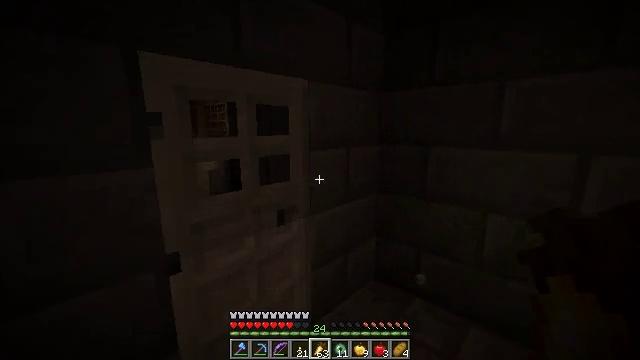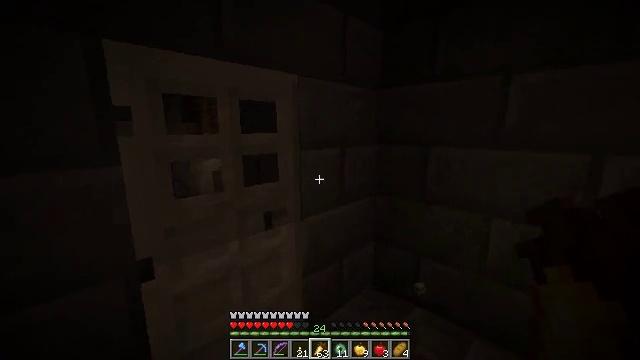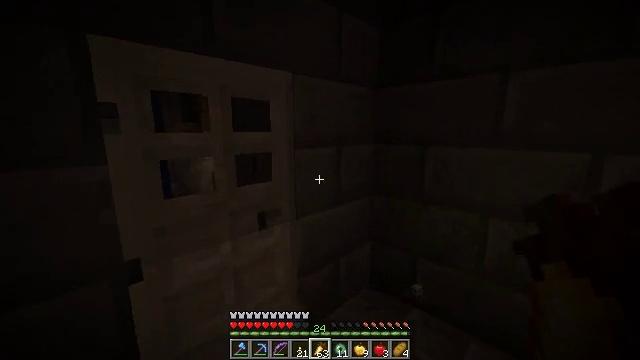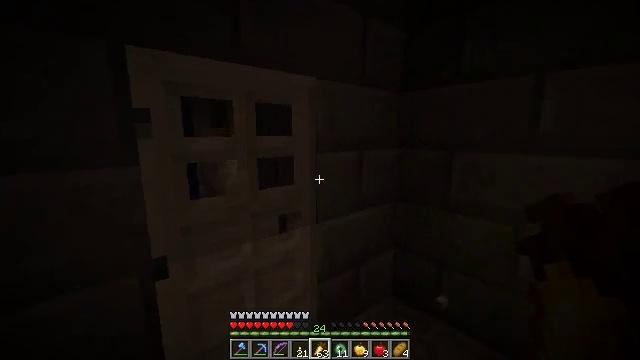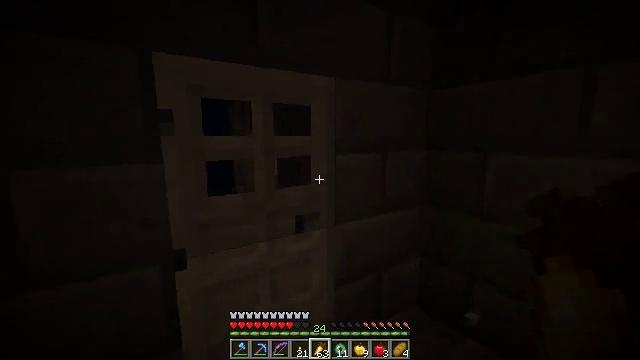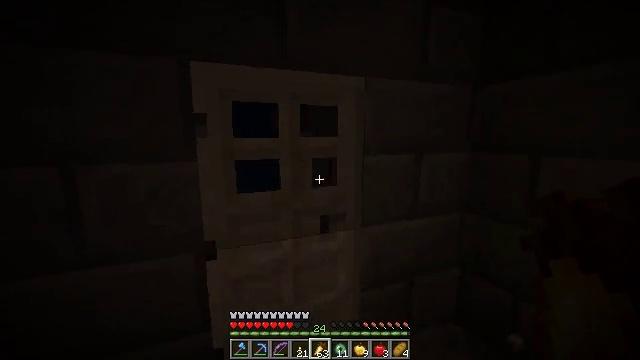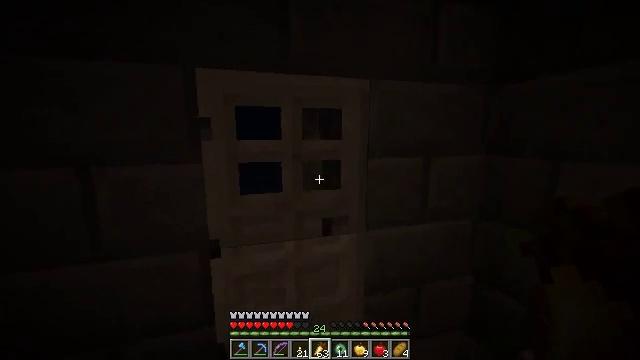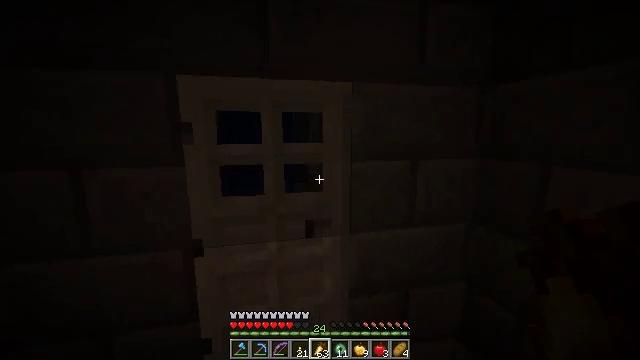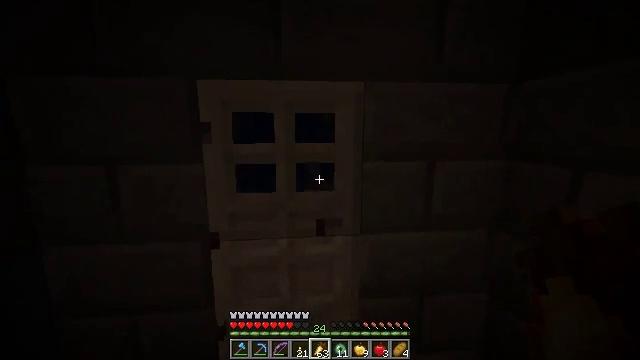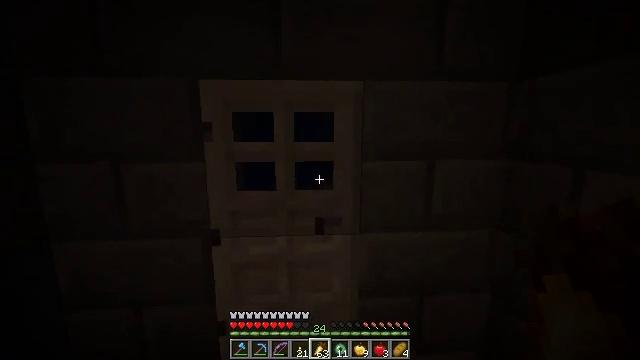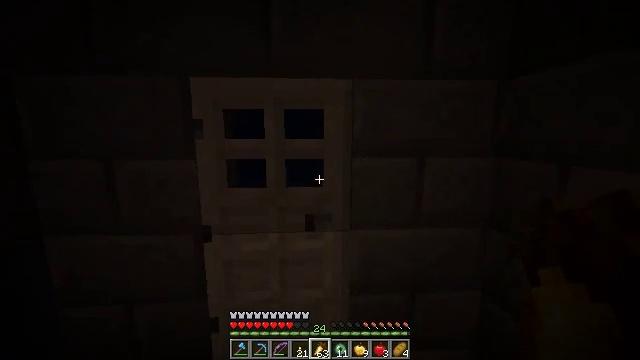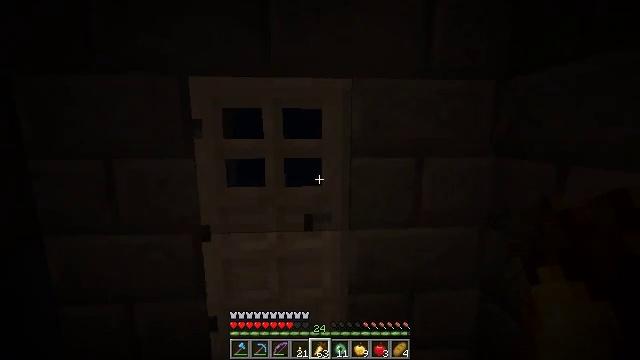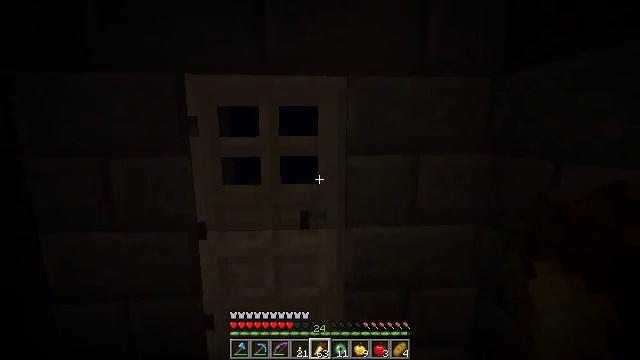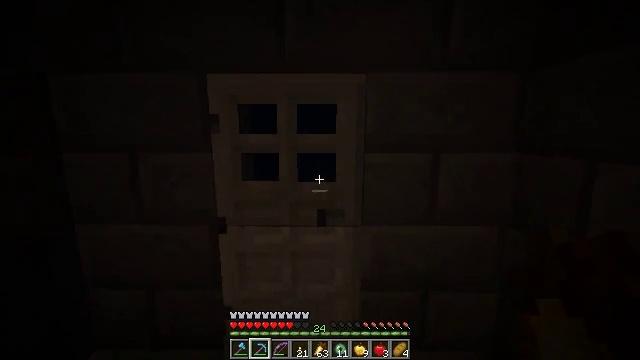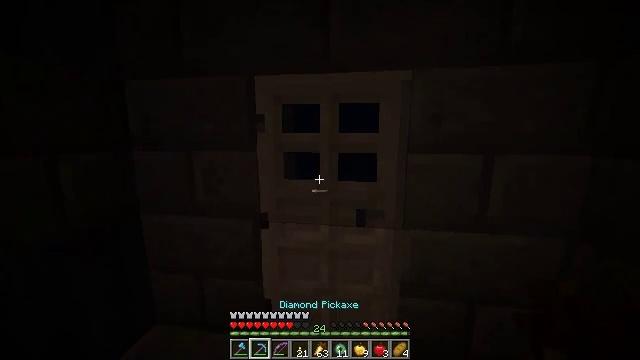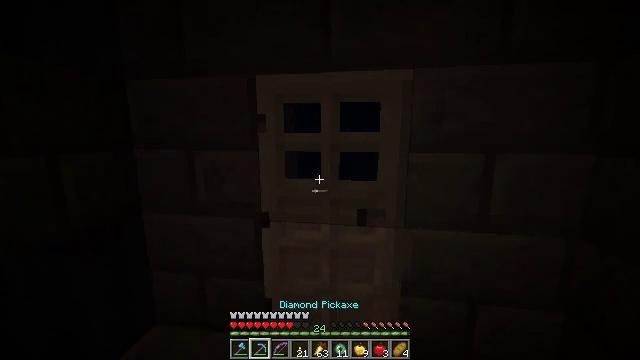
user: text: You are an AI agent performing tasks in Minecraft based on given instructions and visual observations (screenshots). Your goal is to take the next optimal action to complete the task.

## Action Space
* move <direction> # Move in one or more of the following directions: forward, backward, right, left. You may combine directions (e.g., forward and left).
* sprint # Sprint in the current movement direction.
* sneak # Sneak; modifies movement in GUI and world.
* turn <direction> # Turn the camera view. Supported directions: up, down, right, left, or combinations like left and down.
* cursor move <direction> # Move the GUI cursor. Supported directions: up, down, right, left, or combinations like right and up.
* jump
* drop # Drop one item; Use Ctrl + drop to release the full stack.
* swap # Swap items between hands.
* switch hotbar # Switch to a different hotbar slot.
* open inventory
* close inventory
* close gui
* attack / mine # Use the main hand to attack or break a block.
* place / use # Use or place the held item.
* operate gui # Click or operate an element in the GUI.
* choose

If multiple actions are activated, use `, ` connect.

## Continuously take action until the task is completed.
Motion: motion action
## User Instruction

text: Break the iron door.
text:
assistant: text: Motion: turn left
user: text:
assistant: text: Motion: no_op
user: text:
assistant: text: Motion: turn left and up
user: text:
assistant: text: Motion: move right, turn left
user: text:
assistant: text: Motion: move right, turn left
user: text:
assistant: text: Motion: move right, turn left
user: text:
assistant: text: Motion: move right, turn left
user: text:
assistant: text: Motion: turn left
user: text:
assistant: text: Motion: turn left
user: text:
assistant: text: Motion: no_op
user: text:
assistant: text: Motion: no_op
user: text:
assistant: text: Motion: no_op
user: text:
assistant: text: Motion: turn left, switch to hotbar 2
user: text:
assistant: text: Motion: turn left, switch to hotbar 2
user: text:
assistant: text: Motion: no_op
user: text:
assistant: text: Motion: no_op
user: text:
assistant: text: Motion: no_op
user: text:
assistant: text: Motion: turn up
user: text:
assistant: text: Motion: no_op
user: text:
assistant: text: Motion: no_op
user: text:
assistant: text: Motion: no_op
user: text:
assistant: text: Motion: no_op
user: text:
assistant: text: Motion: attack / mine
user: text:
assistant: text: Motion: turn right, attack / mine
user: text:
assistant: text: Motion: attack / mine
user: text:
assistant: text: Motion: turn down, attack / mine
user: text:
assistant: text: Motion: attack / mine
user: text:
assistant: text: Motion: attack / mine
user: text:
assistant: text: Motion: attack / mine
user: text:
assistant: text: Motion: attack / mine